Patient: sex F, age 34
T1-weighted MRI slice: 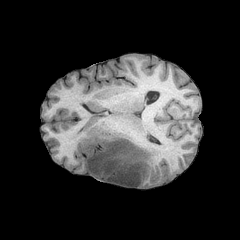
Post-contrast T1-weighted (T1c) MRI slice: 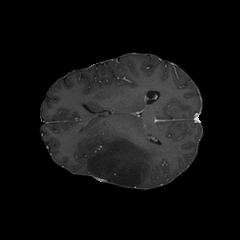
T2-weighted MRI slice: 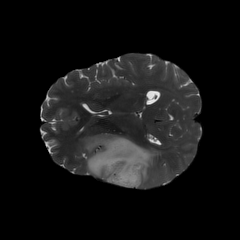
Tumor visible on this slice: yes
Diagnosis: Astrocytoma, IDH-mutant
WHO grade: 3